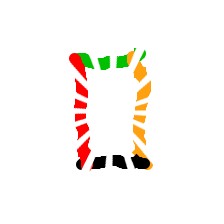
Shape: rectangle